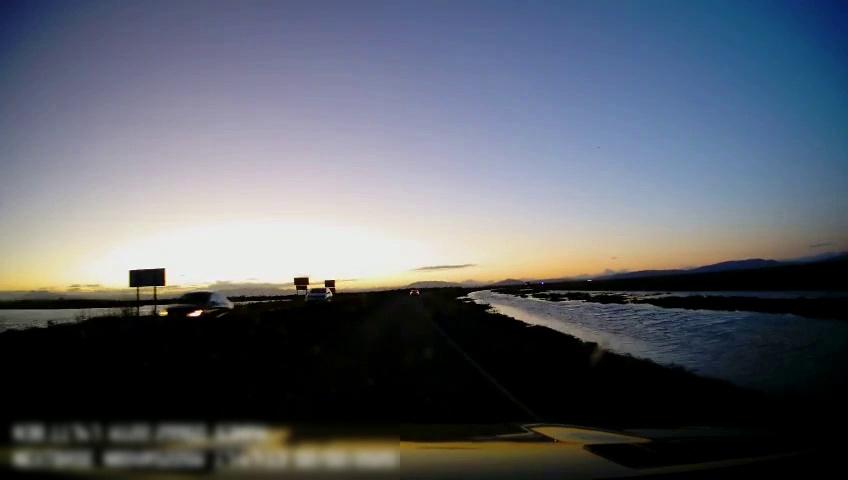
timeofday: Dusk/Dawn/Twilight
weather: Sunny
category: Drivable Space
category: Vehicles | Car
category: Vehicles | SUV
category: Vehicles | Car
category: Lanes | Current Lane
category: Lanes | Current Lane